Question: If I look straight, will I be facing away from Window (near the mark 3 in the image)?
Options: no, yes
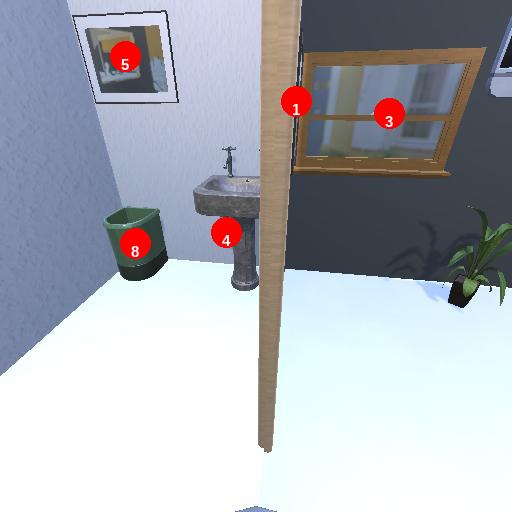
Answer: no